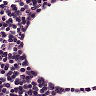
Metastatic tissue present: no